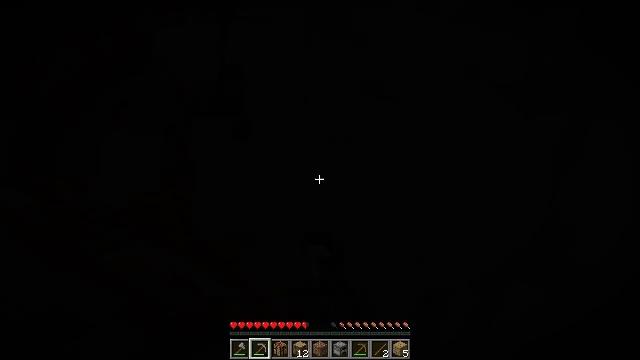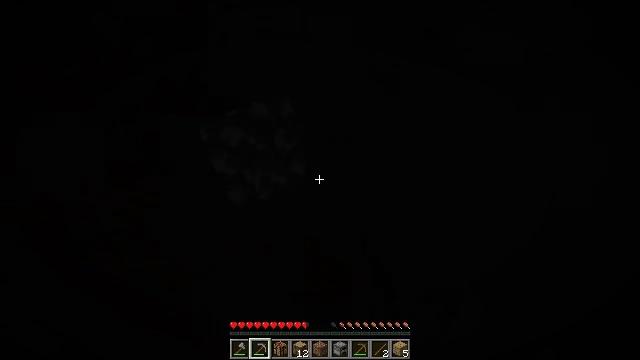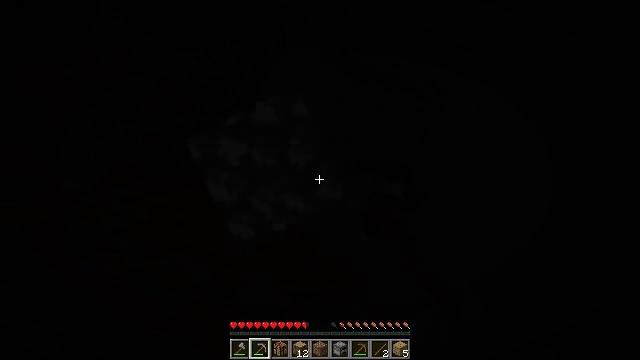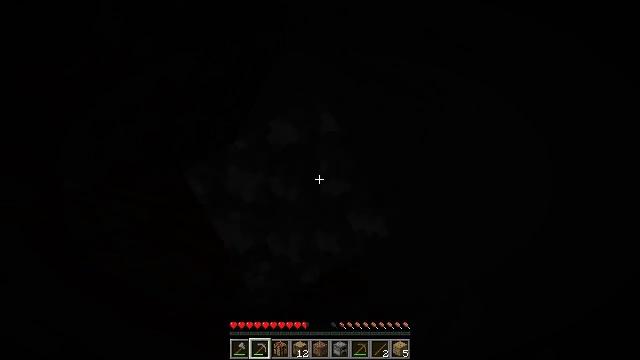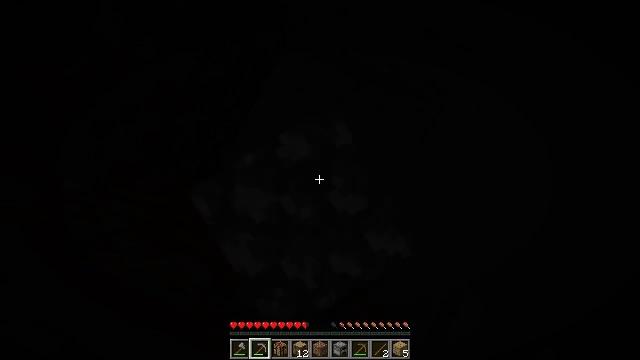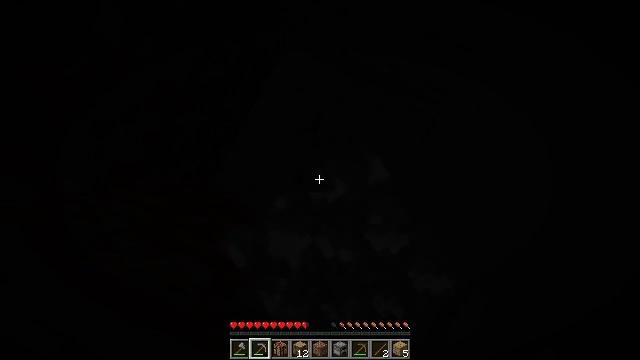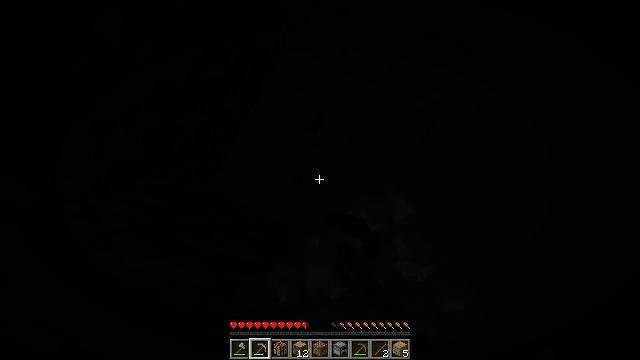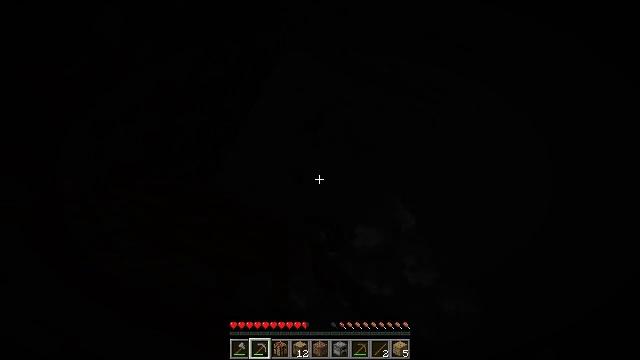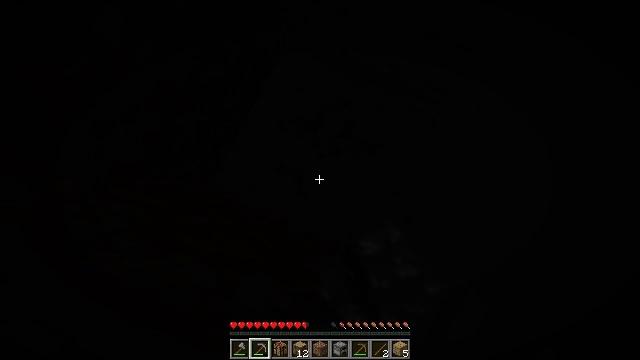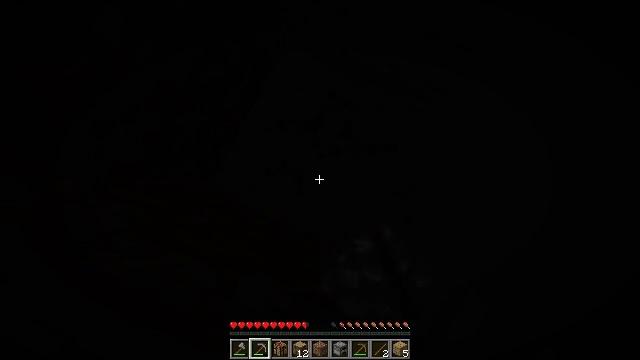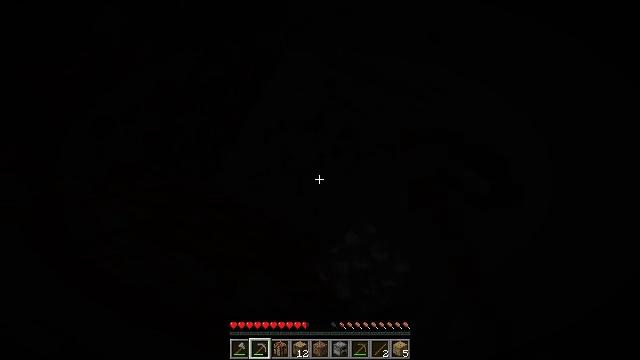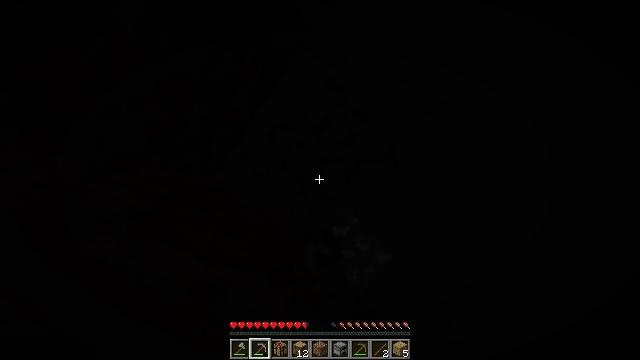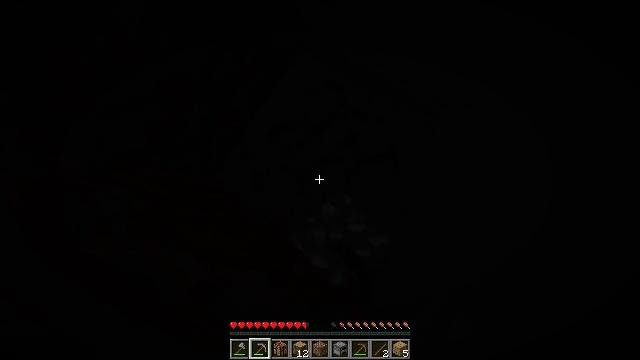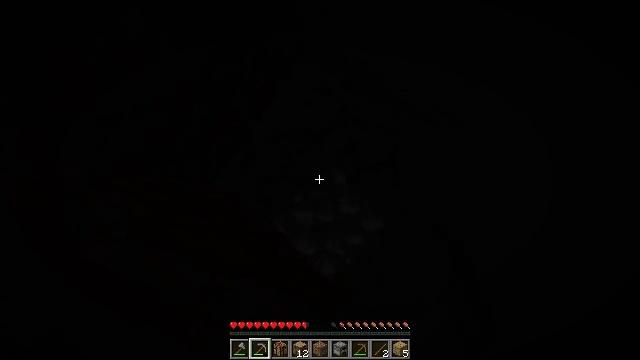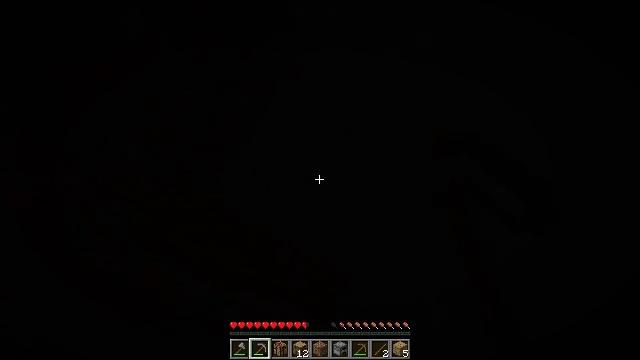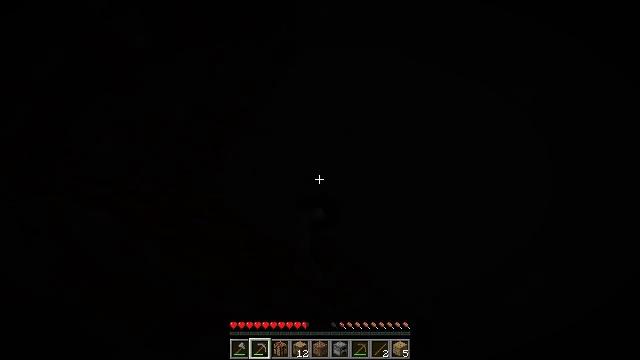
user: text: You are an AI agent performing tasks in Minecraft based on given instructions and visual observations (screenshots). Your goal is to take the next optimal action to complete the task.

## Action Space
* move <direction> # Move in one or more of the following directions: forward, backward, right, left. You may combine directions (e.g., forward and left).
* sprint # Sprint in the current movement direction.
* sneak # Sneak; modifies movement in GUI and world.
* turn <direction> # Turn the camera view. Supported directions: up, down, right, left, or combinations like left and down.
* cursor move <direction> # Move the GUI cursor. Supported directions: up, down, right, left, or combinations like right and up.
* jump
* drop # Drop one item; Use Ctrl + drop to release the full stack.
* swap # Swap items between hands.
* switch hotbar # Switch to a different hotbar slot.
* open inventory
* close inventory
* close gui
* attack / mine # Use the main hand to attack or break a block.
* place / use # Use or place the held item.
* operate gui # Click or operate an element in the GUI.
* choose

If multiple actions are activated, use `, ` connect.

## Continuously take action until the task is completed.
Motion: motion action
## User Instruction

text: Attack the andesite block to gather it.
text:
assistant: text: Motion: attack / mine
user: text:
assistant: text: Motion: attack / mine
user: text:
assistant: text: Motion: attack / mine
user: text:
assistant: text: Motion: attack / mine
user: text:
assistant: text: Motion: attack / mine
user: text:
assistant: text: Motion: attack / mine
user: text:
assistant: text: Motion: attack / mine
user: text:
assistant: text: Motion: attack / mine
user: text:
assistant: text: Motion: attack / mine
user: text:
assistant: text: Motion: attack / mine
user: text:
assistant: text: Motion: turn left, attack / mine
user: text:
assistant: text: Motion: attack / mine
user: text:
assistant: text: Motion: turn up, attack / mine
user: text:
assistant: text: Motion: turn up, attack / mine
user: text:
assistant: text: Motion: attack / mine
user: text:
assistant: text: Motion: attack / mine
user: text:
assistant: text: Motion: attack / mine
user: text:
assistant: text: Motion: attack / mine
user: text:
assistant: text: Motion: attack / mine
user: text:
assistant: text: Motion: attack / mine
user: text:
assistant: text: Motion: attack / mine
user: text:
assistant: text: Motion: attack / mine
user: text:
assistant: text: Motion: attack / mine
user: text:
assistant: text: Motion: attack / mine
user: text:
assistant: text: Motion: attack / mine
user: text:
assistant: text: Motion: attack / mine
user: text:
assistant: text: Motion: attack / mine
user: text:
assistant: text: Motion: attack / mine
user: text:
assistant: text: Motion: attack / mine
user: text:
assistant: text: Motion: attack / mine